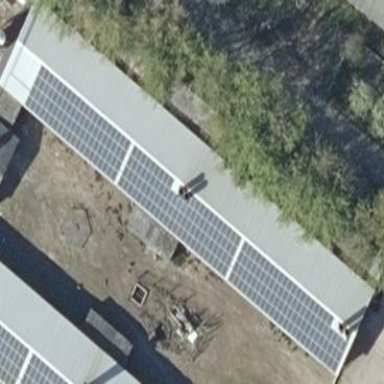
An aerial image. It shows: Gabled roof farm auxiliary building with grey roof. It houses small solar photovoltaic panel generator which produces electricity.